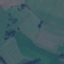
Label: Pasture